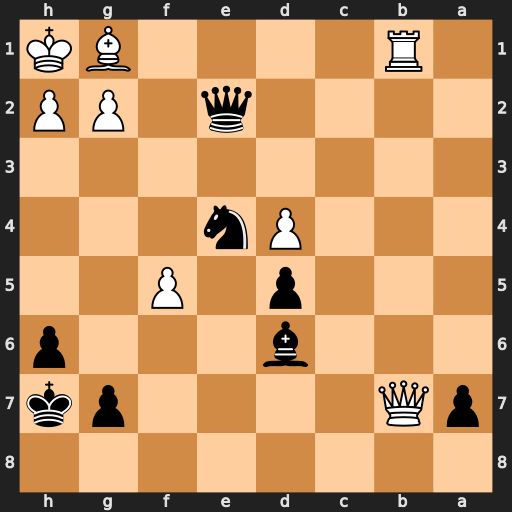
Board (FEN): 8/pQ4pk/3b3p/3p1P2/3Pn3/8/4q1PP/1R4BK
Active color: b
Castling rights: -
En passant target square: -
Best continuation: Ng3+ hxg3 Qh5+ Bh2 Bxg3